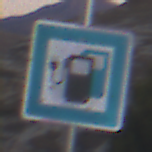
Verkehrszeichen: LadestationFuerElektrofahrzeuge
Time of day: Dusk
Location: Outdoor (Nature)
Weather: Clear
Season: NotSpecified
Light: Natural